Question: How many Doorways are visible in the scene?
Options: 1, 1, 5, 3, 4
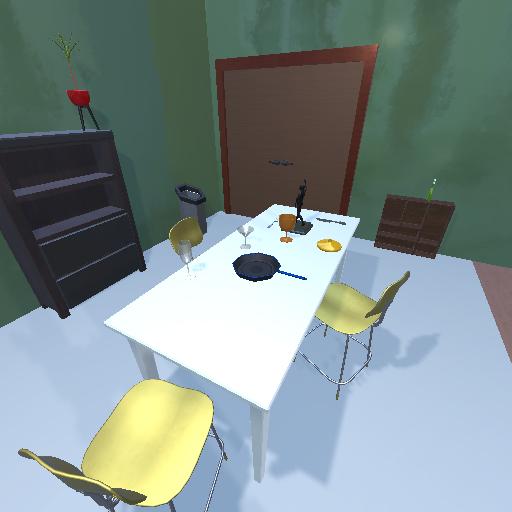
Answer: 1